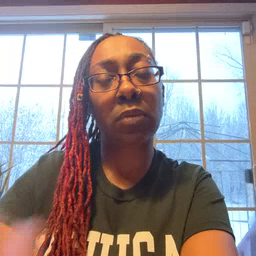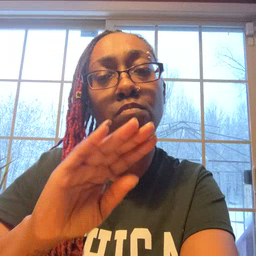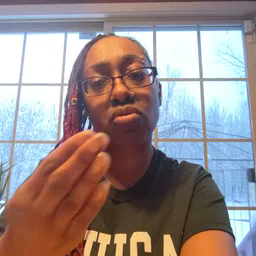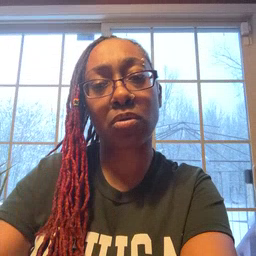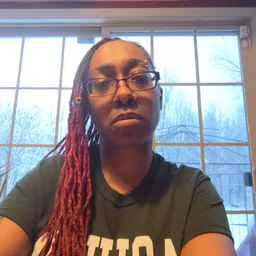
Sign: book